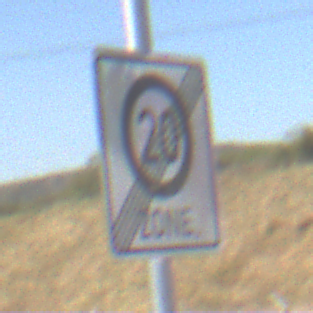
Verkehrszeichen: EndeZone20
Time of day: Midday
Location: Outdoor (RoadRail)
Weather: Clear
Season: Summer
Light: Natural